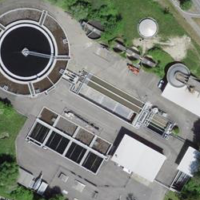
EUNIS habitat code: 55
Species observed at this site:
Dipsacus fullonum